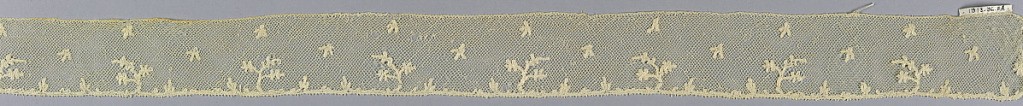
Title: Border
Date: late 18th century
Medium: linen Technique: bobbin lace made in Lille style with heavy outlining thread
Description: Small floral sprays extend from the edge turning alternately right and left. Ground has tiny blossoms.